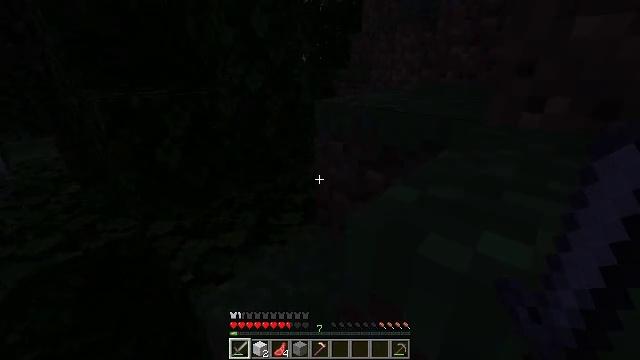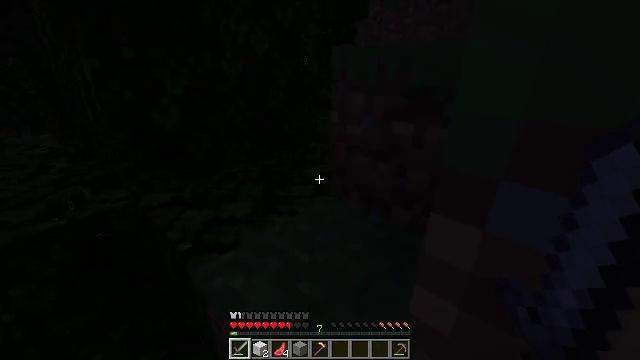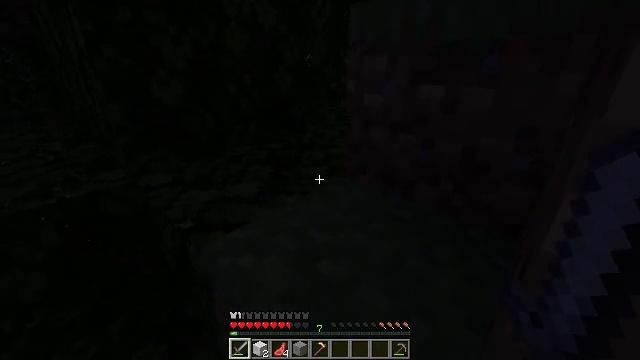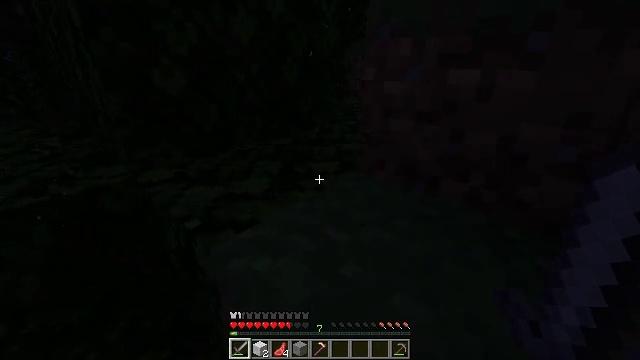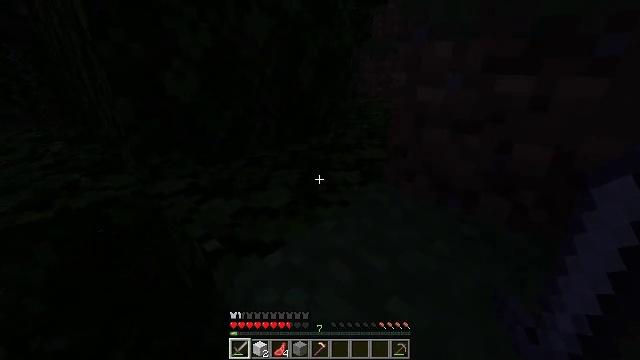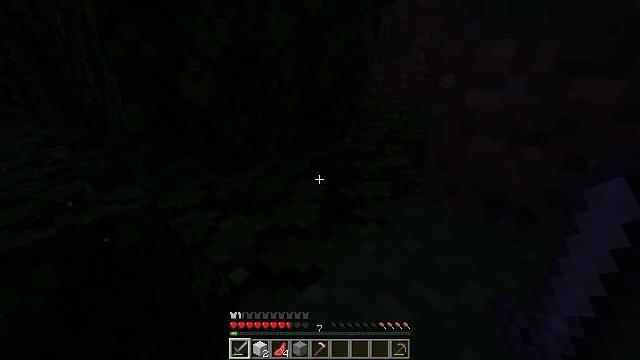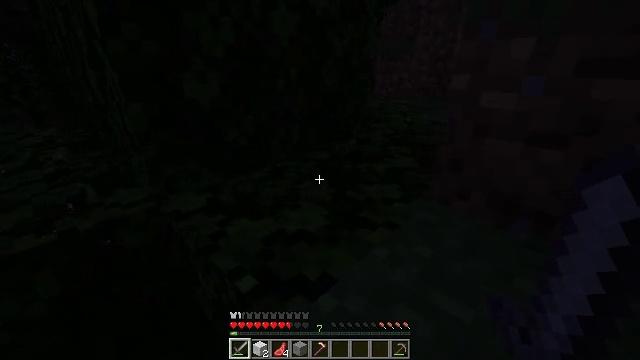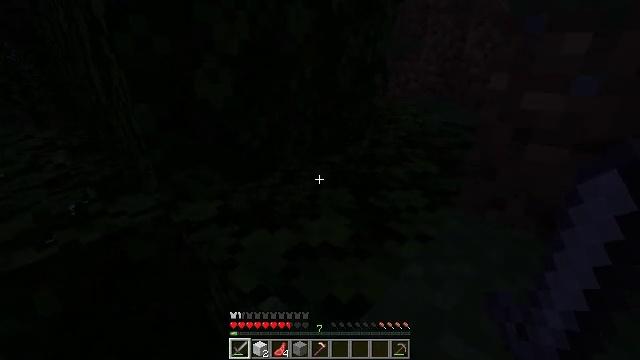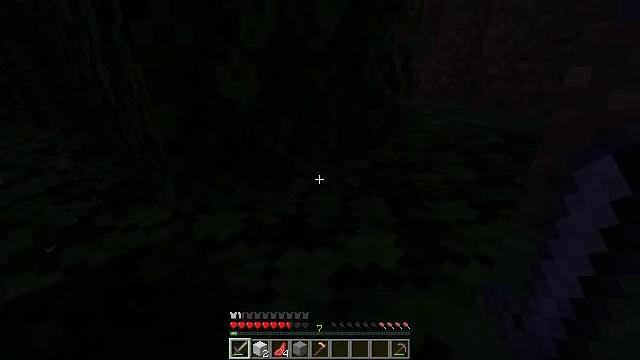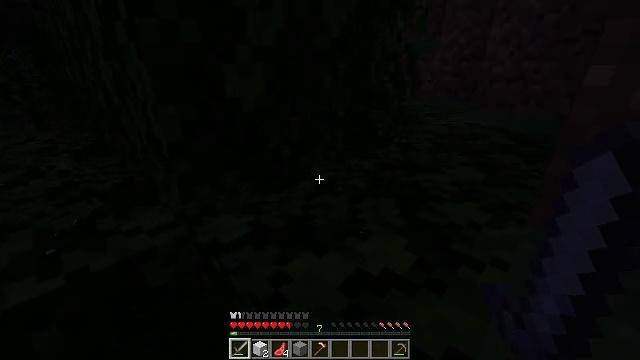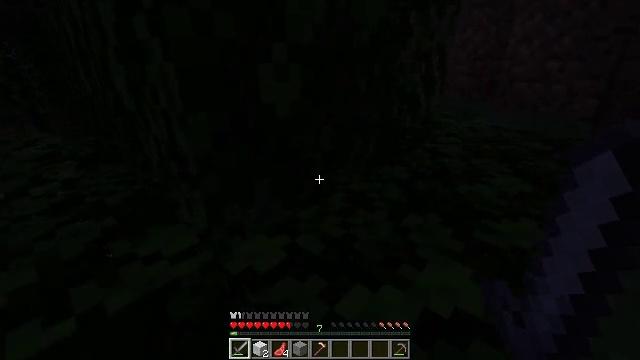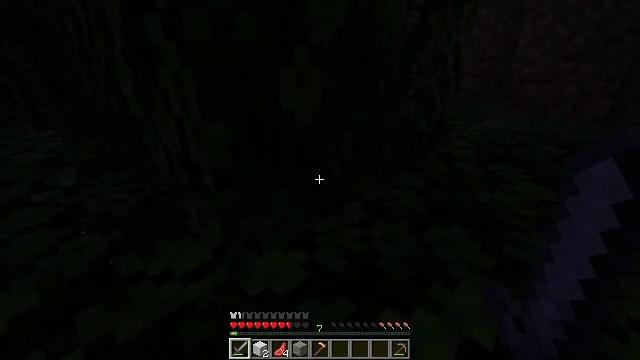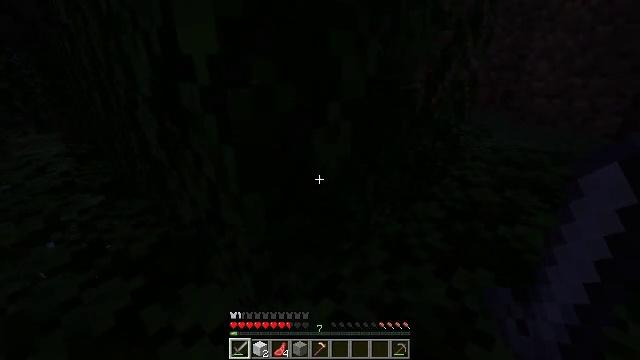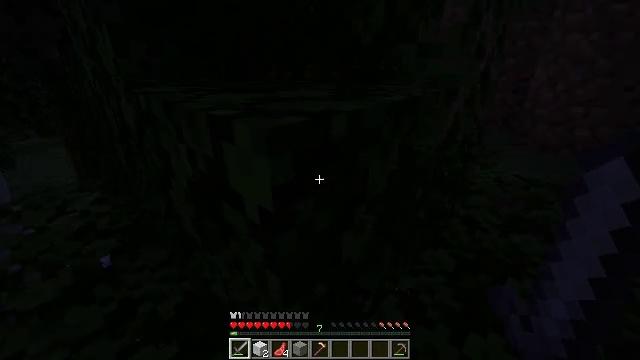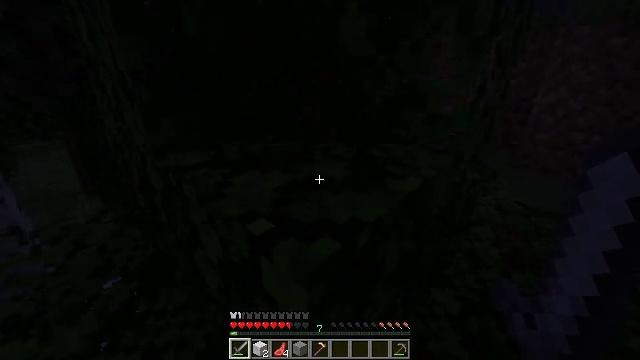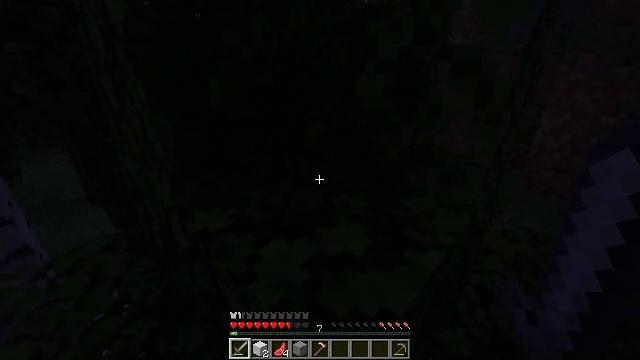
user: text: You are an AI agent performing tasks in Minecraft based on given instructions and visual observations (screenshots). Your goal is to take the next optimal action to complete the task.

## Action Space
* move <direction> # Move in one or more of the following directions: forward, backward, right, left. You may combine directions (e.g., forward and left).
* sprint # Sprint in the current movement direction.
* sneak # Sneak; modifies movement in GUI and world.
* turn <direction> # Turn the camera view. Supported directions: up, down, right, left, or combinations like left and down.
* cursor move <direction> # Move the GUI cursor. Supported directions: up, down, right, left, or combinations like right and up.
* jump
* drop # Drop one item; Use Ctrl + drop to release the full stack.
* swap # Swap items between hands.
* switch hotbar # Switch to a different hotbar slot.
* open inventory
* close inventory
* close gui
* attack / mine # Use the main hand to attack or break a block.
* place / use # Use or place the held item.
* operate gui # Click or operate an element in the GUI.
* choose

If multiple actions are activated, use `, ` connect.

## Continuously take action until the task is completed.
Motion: motion action
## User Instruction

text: Turn raw cod into cooked cod in the furnace.
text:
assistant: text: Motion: move forward
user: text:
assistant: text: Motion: move forward
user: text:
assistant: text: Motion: move forward
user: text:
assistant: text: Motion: move forward
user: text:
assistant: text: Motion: move forward
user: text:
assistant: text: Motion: move forward
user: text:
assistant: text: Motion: move forward
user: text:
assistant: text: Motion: move forward
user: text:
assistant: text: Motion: move forward
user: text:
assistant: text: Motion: move forward
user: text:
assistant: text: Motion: move forward
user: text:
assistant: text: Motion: move forward, jump
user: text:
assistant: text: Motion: move forward, jump
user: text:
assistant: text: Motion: move forward, jump
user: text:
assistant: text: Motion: move forward, jump
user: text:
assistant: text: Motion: move forward, jump
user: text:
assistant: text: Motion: move forward and move right, jump
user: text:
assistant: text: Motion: move forward and move right, jump
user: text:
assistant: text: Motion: move forward and move right, jump
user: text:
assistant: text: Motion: move forward and move right, jump
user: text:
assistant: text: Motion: move forward and move right, jump
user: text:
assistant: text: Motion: move forward, jump
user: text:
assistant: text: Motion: move forward
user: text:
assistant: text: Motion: move forward
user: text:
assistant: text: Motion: move forward
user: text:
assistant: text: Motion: move forward
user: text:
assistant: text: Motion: move forward, jump
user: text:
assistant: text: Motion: move forward, jump
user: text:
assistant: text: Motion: move forward, jump
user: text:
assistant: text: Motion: move forward, jump